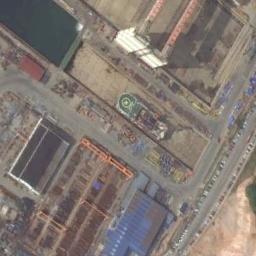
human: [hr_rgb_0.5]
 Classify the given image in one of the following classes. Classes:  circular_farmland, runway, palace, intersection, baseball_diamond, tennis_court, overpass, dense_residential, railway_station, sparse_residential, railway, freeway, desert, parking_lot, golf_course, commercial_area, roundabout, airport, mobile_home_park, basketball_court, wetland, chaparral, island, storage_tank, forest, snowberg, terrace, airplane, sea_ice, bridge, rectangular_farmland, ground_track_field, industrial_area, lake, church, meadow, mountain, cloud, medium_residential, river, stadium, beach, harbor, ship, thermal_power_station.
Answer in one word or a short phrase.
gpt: industrial_area